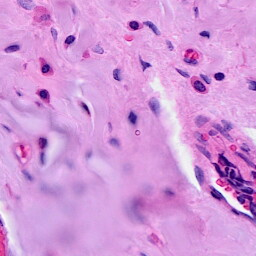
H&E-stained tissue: Breast